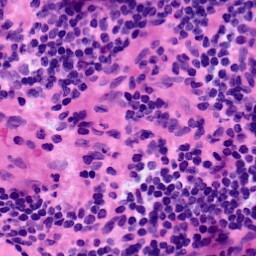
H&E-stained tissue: LymphNode